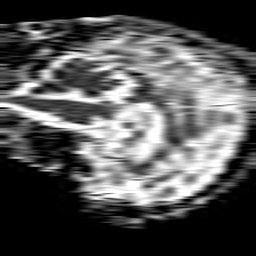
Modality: ADC
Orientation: sagittal
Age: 66
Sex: male
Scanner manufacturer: philips
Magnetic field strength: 1.5 T
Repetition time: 4.6 s
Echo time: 0.08631 s